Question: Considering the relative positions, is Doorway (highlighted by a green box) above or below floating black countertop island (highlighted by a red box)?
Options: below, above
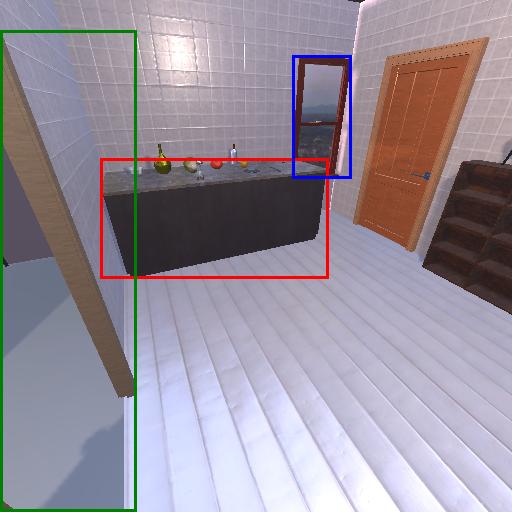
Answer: below